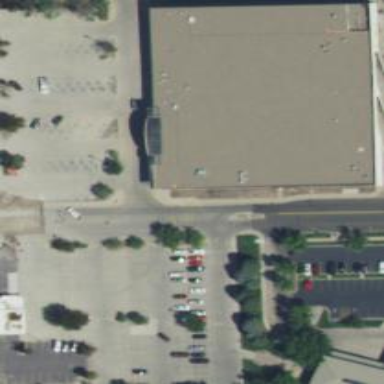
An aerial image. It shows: Parking space.